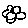
Label: flower